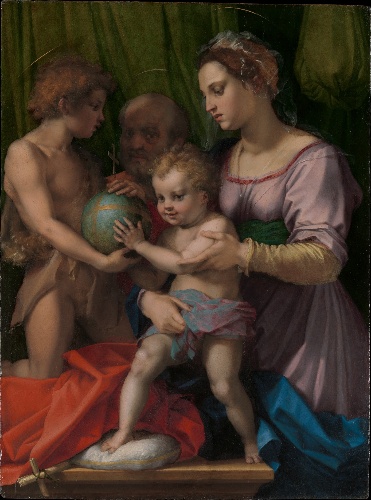
Title: The Holy Family with the Young Saint John the Baptist
Artist: Andrea del Sarto (Andrea d'Agnolo)
Artist bio: Italian, Florence 1486–1530 Florence
Date: ca. 1528
Object type: Painting
Classification: Paintings
Medium: Oil on wood
Dimensions: 53 1/2 x 39 5/8 in. (135.9 x 100.6 cm)
Department: European Paintings
Credit line: Maria DeWitt Jesup Fund, 1922
Accession year: 1922
Repository: Metropolitan Museum of Art, New York, NY
Tags: Holy Family|Saint John the Baptist|Saint Joseph|Jesus|Virgin Mary